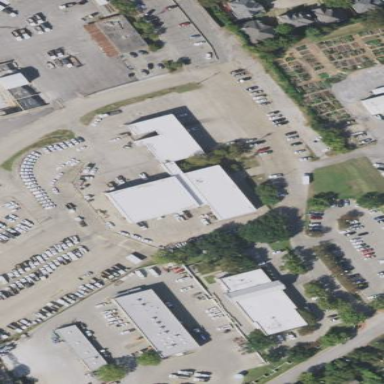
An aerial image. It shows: Car repair building.